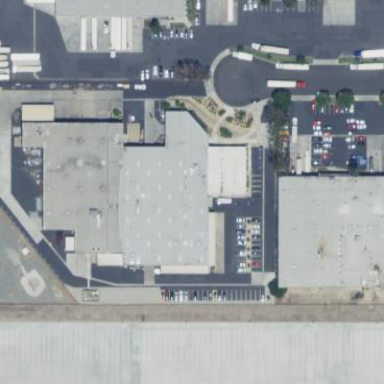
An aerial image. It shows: Industrial building.